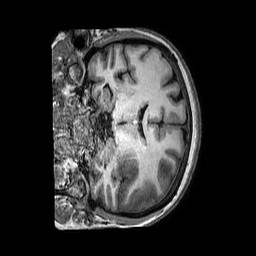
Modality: T1w
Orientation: coronal
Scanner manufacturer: philips
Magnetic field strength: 3 T
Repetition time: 0.006933 s
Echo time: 0.003146 s